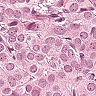
Metastatic tissue present: yes